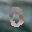
Label: 0